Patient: sex M, age 37
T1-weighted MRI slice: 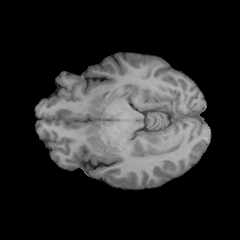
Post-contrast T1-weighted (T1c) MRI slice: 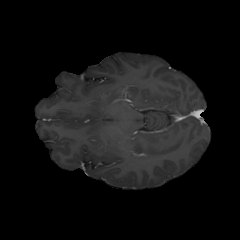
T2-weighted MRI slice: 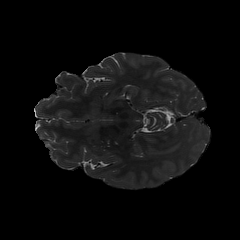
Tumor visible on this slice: no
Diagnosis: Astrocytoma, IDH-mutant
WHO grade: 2